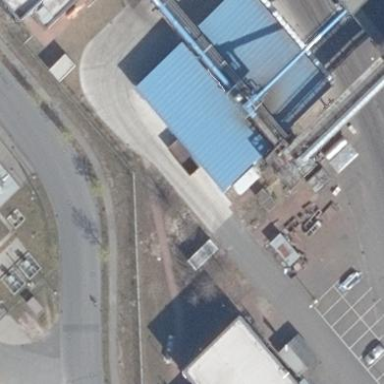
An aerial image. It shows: Industrial building.